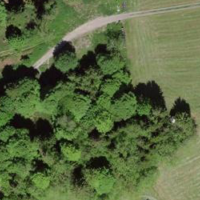
EUNIS habitat code: 41
Species observed at this site:
Garrulus glandarius